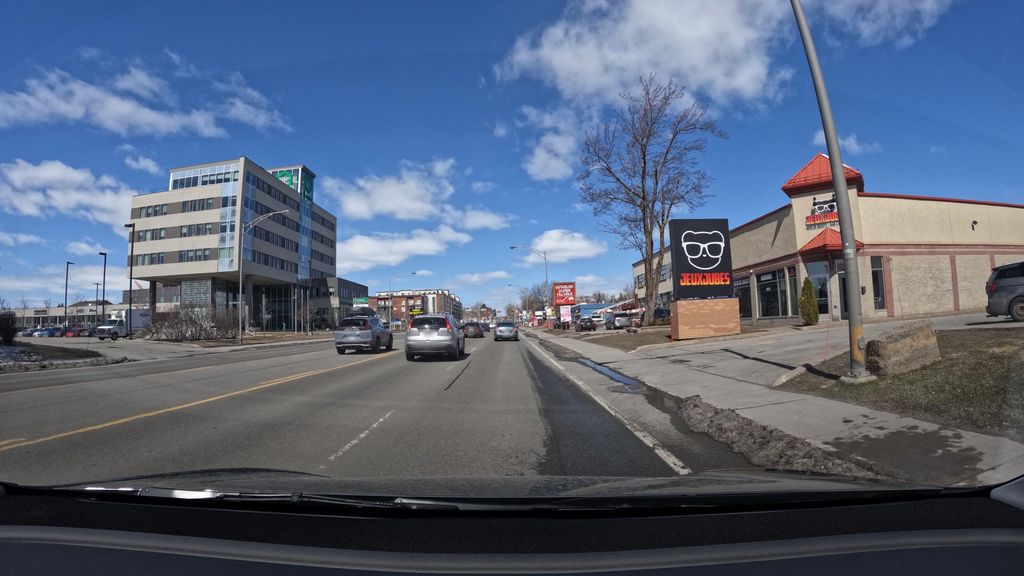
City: montreal